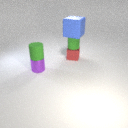
small purple metal cylinder below small green rubber cylinder